Interaction volume radius: 10 \u00c5
Interaction volume height: 10 \u00c5
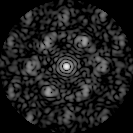
Disorder parameter: 0.5713